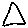
Label: triangle